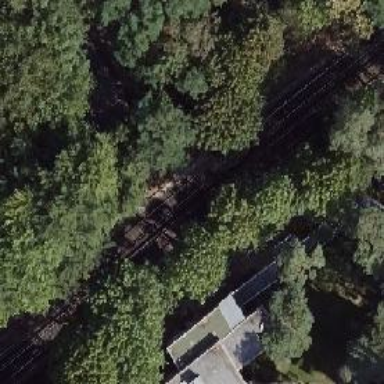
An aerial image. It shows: Rail line with overhead electrification.